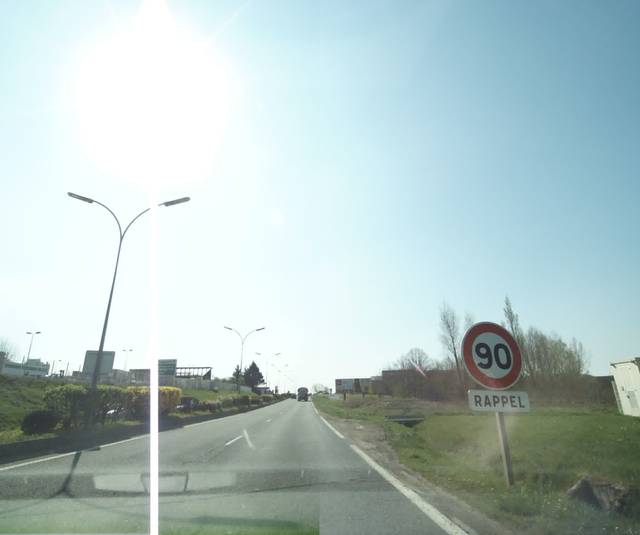
Region: France
Coordinates: 44.372, 2.547